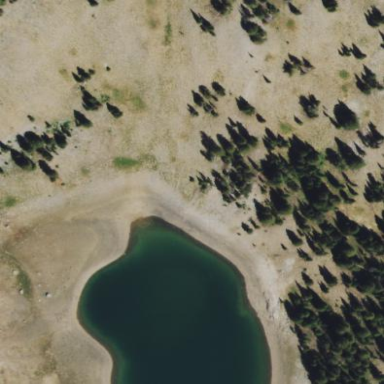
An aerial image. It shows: Serene lake.